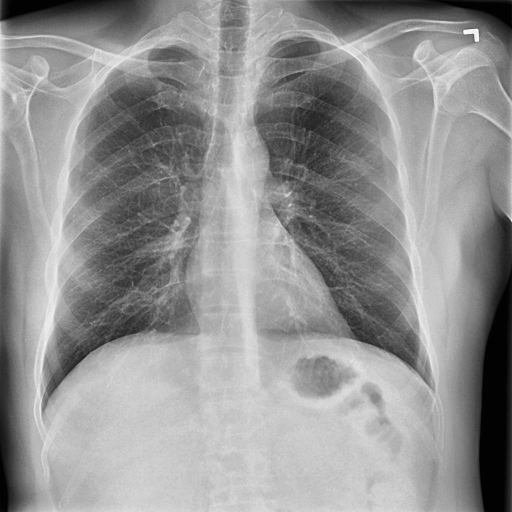
Finding: NORMAL